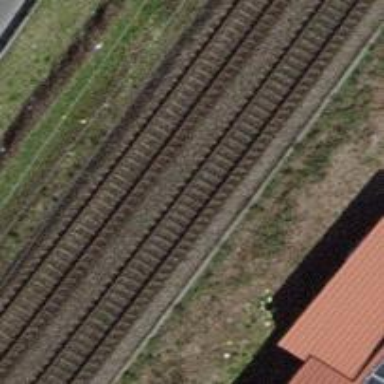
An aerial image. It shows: Railway track with contact line for electrification.